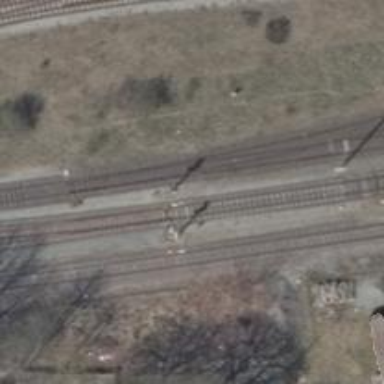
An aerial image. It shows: Railway switch.